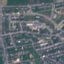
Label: Residential